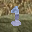
Label: 1